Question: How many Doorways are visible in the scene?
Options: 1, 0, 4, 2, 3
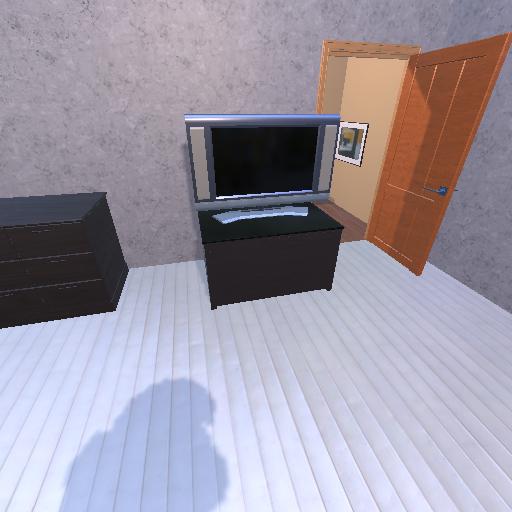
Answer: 1